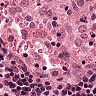
Metastatic tissue present: no